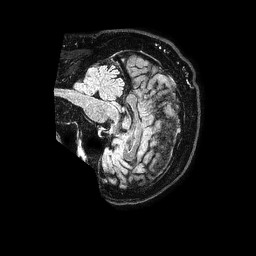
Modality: FLAIR
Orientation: sagittal
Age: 55
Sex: male
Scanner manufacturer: philips
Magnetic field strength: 1.5 T
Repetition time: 4.8 s
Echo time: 0.3 s